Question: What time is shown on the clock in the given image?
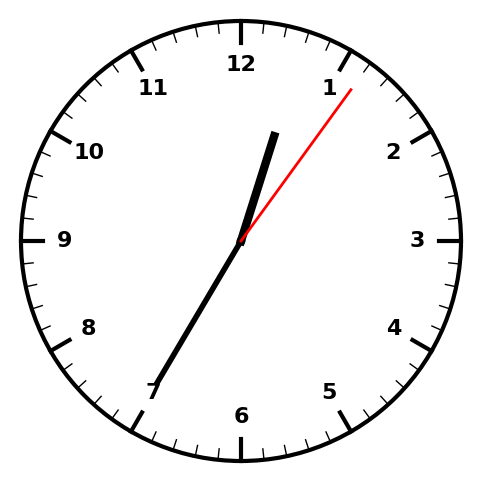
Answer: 12:35:06